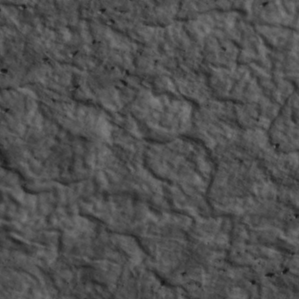
Label: non_frost